Interaction volume radius: 10 \u00c5
Interaction volume height: 15 \u00c5
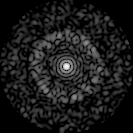
Disorder parameter: 0.8458